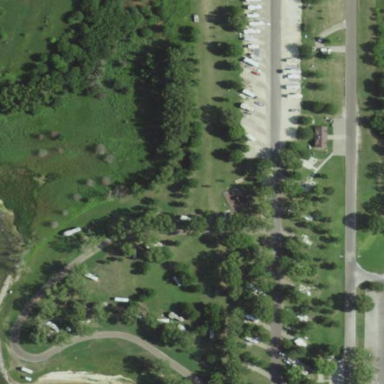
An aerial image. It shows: Campsite for tourism.